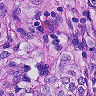
Metastatic tissue present: yes